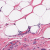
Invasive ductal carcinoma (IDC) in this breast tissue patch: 0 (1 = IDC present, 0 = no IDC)